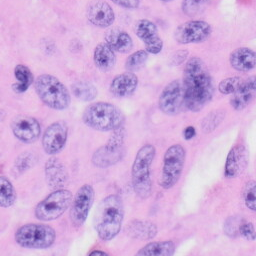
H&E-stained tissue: Skin